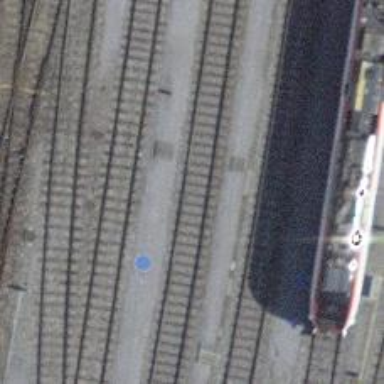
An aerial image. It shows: Railway yard with one track. The railway is electrified with contact line.